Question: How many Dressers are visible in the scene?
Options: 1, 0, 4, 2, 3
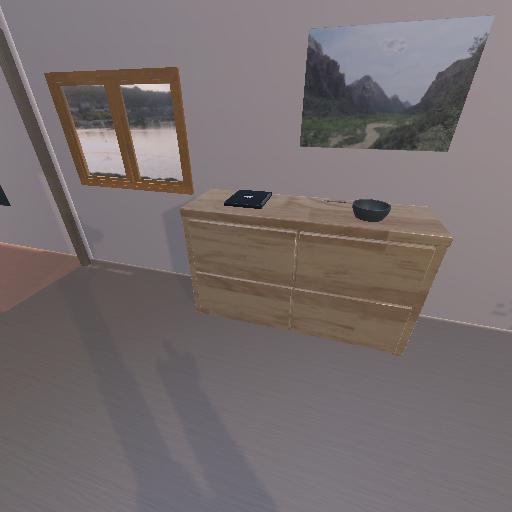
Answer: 1